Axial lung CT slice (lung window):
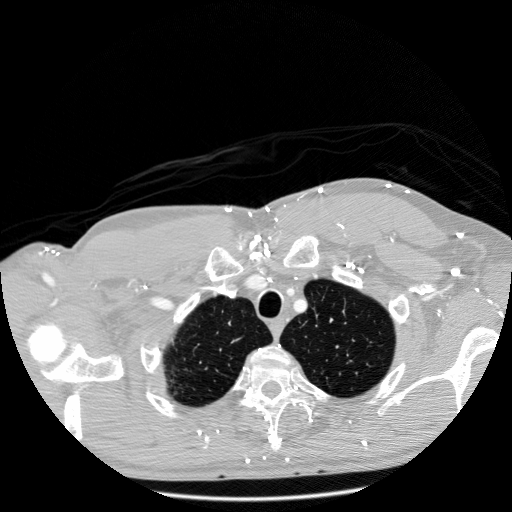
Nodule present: no